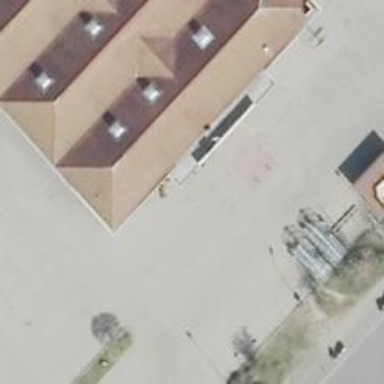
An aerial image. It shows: Bakery.